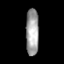
Tissue: prostate
Cell type: Myeloid cells
Senescence score: 0.3529
Nuclear area (px): 591
Mean DAPI intensity: 161.707